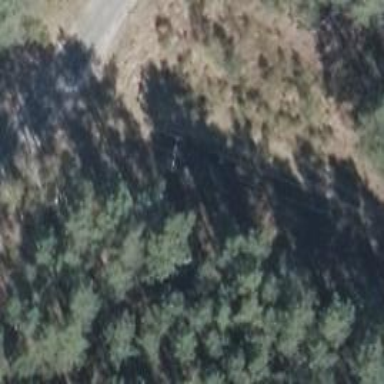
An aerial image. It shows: Minor power line with 3 cables.